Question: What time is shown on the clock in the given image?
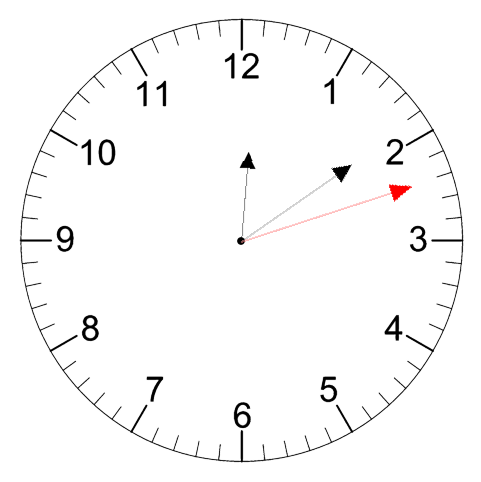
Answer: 12:09:12